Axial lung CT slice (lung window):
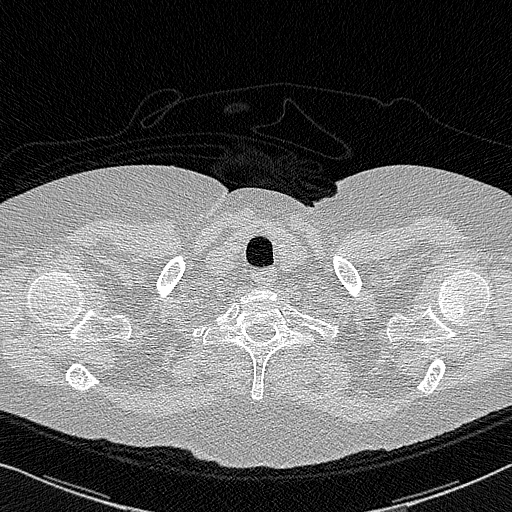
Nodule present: no